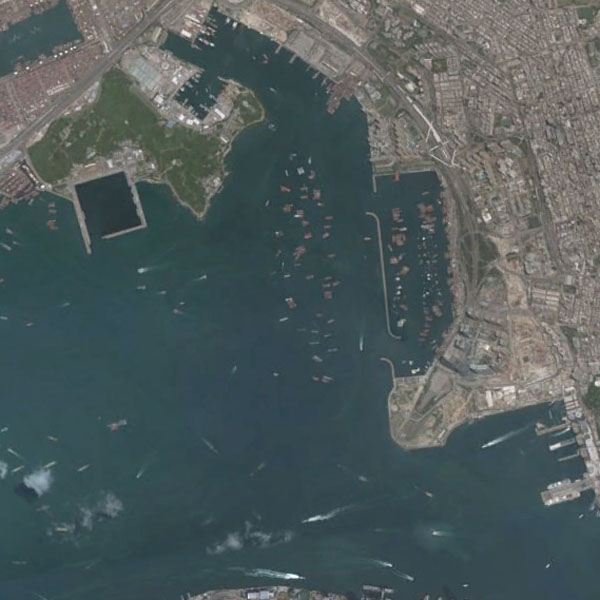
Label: Port